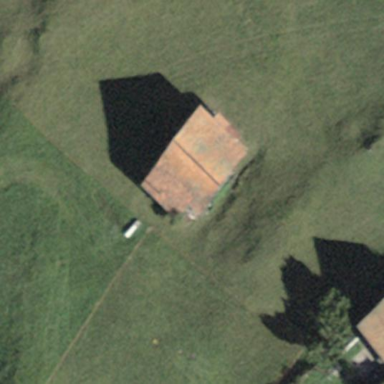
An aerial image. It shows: Shed building.